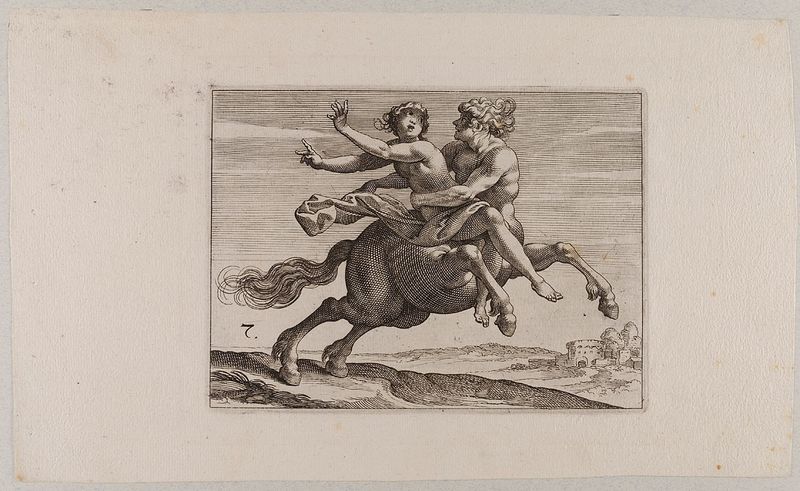
Titel: Blatt 7 aus der Folge 'Newes Schild Büchlein'
Künstler: Lucas Kilian
Standort: Hamburg
Institution: Museum für Kunst und Gewerbe Hamburg
Schlagwörter: akt, himmel, kampf, bäume, frau, zeichnung, tier, arme, mensch, pferd, hufe, reiten, papier, frauenakt, grafik, graphik, ornamente, fotografie, photographie, burg, druckgraphik, druckgrafik, stich, kentauren, mythos, kupferstich, centaur, gerippt, aktdarstellung, weibliche, lapithen, knorpelwerk, reproduktionen, druckerzeugnisse, ornamentstich, vorlageblätter